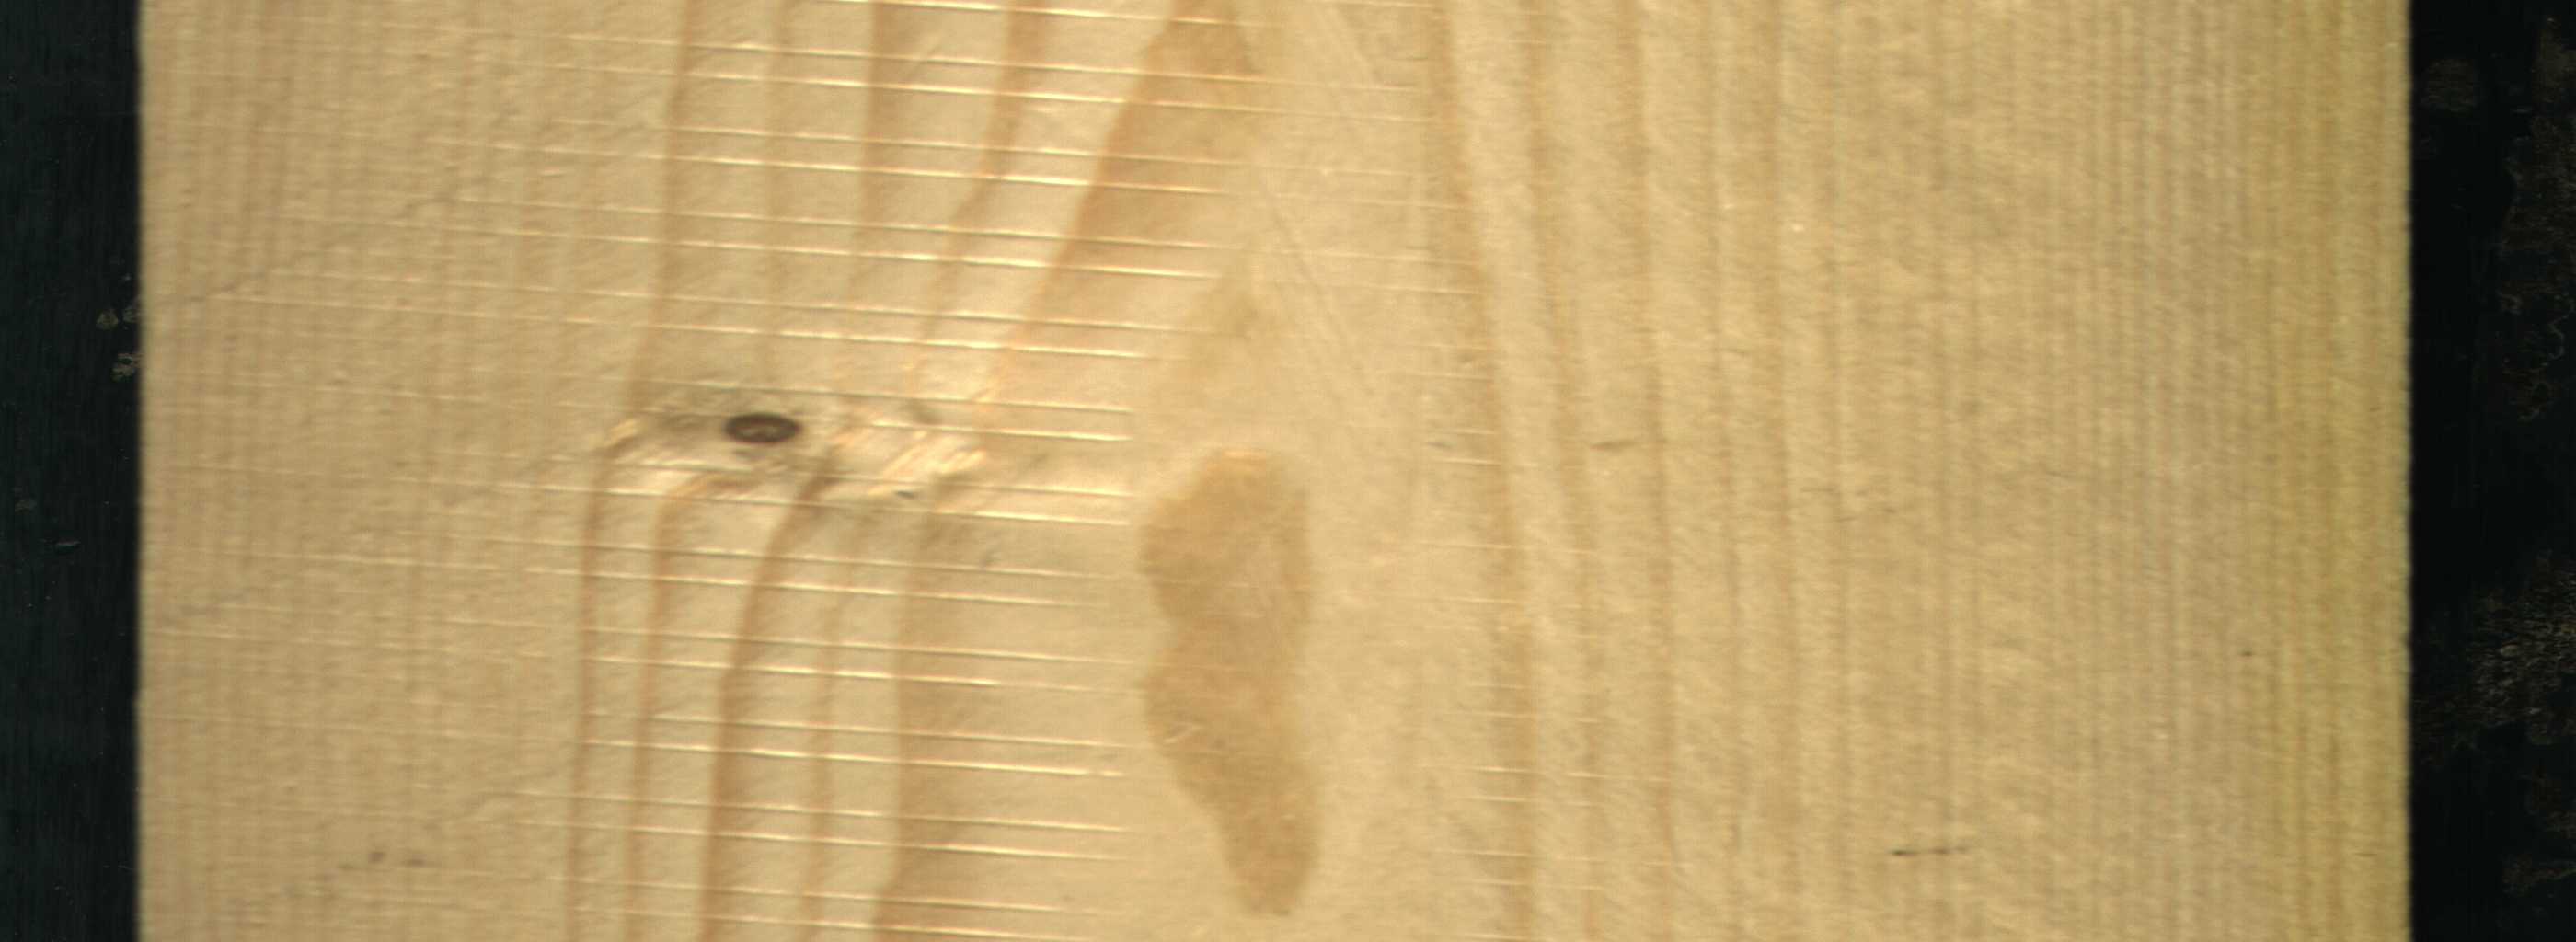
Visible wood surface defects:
Live_Knot